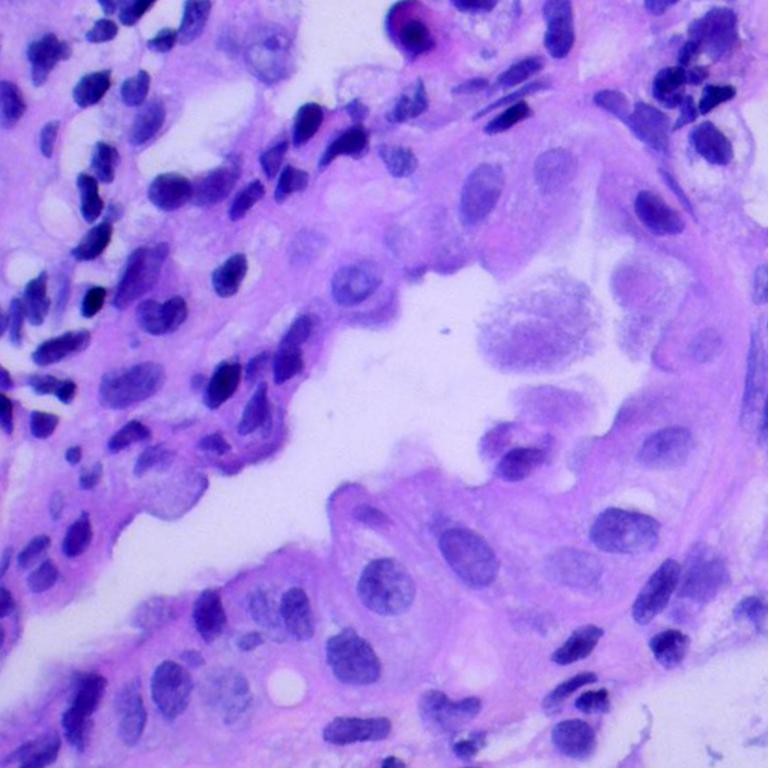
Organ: lung
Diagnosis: adenocarcinomas